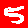
Digit: 5